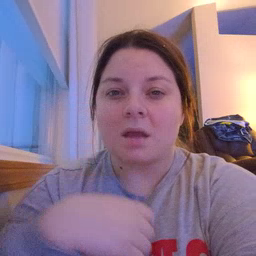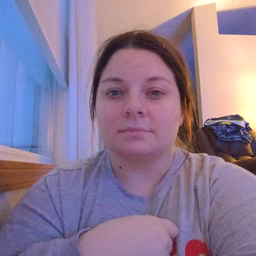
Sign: mad